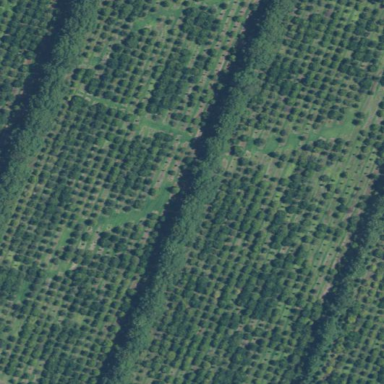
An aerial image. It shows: Orchard filled with macadamia trees.